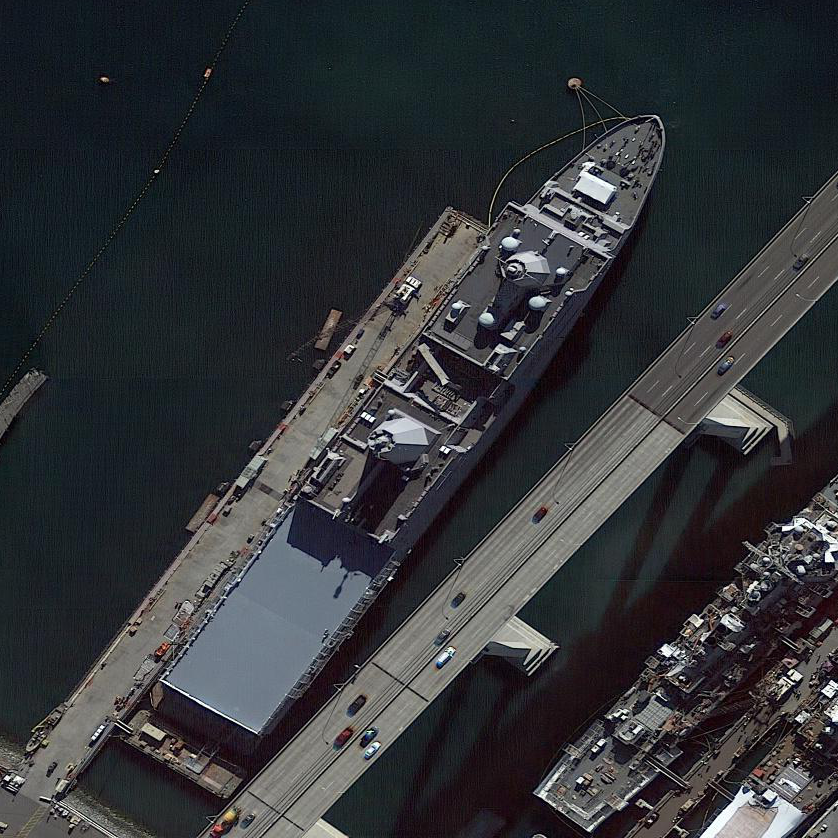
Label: San_Antonio-class_transport_dock